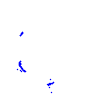
Particle: kaon